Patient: sex M, age 43
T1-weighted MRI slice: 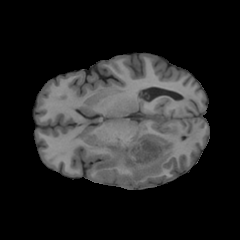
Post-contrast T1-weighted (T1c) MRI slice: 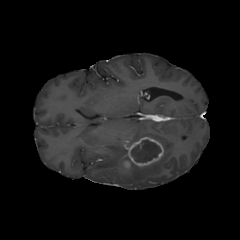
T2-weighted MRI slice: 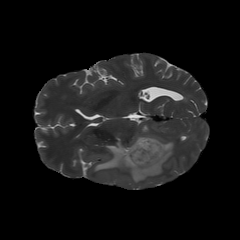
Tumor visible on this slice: yes
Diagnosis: Glioblastoma, IDH-wildtype
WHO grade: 4